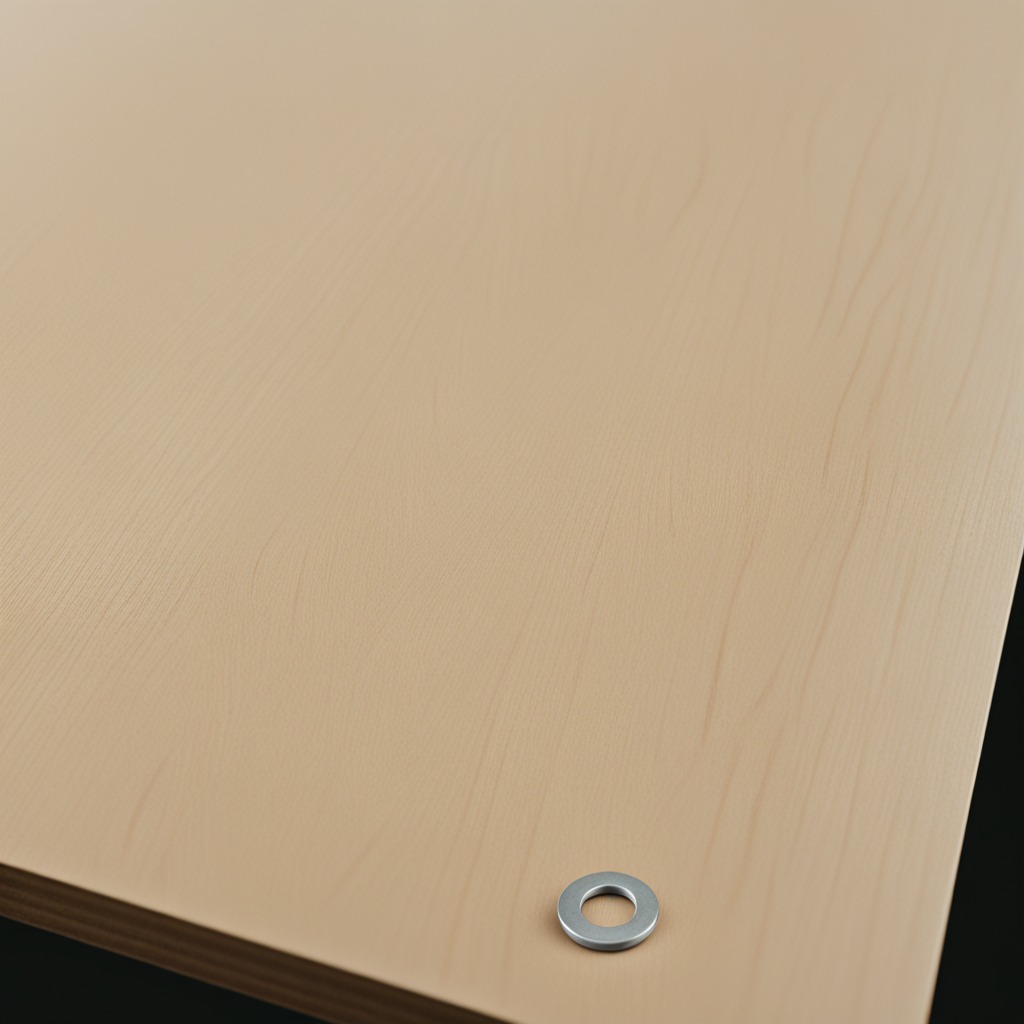
A flat metal washer lying on the plywood surface in a paint workshop lit by afternoon window light